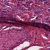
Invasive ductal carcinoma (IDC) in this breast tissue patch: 1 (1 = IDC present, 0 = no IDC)